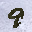
Label: 9